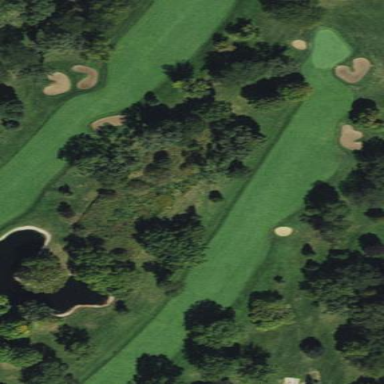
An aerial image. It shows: Grassy area designated as golf fairway.